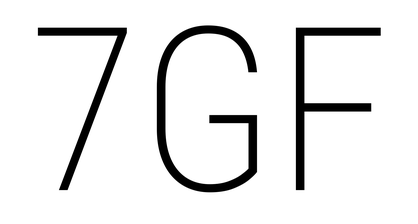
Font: Roboto_Condensed_ExtraLight